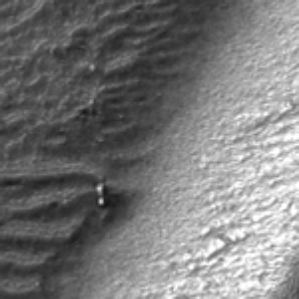
Label: frost